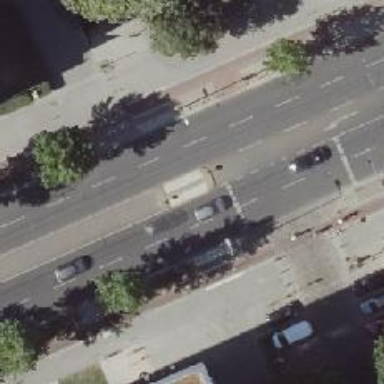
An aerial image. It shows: Unmarked crossing with pedestrian island.